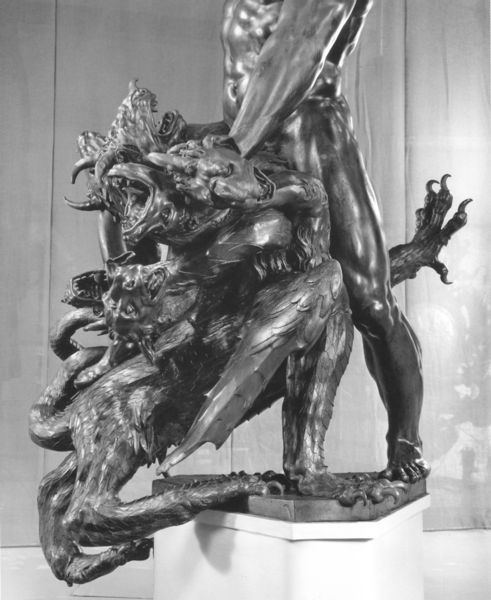
Titel: Herkulesbrunnen in Augsburg
Künstler: Adriaen de Vries
Standort: Augsburg (EU - D - B)
Schlagwörter: feder, flügel, kampf, mann, nackt, schwarz, weiss, arm, mensch, sockel, tod, horn, figur, schuppen, skulptur, statue, beine, fell, bein, muskeln, metall, bronze, plastik, foto, fotografie, offen, schwarzweiss, krallen, dämon, zähne, hölle, maul, greif, kralle, töten, hörner, guss, chimäre, erschlagen, drachen, drache, stechen, drachentöter, georg, bronzeguss, klauen, dämonen, rachen, ziegenkopf, socjel